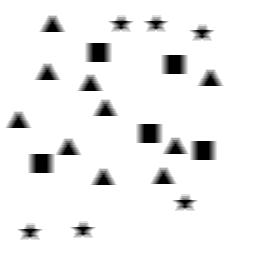
Squares: 5
Triangles: 10
Stars: 6
Total shapes: 21